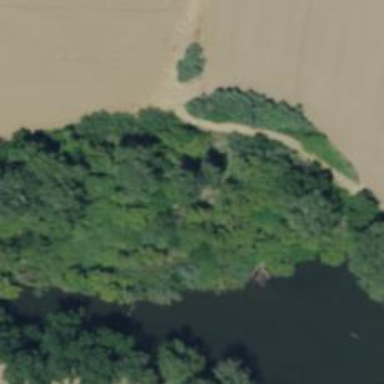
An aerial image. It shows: Beautiful river scene.